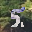
Label: 5